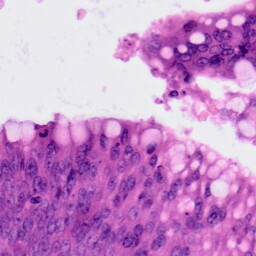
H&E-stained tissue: Colon